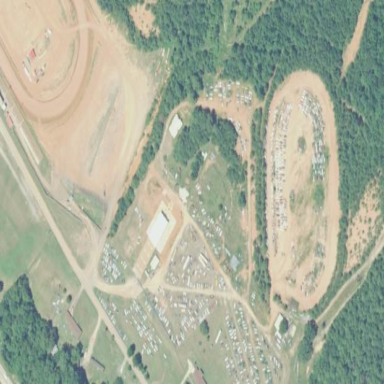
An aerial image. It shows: Sports center specializing in motorsports.